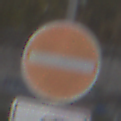
Verkehrszeichen: VerbotDerEinfahrt
Zusatzzeichen unten: MehrspurigeFahrzeugeFrei1
Umgebung: Outdoor, Suburban
Tageszeit: MorningAfternoon
Wetter: PartlyCloudy
Licht: Natural
Jahreszeit: NotSpecified
Kontrast: HighContrast